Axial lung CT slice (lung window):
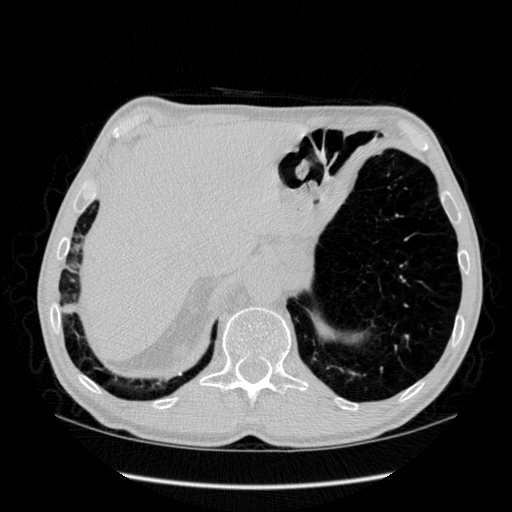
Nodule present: no